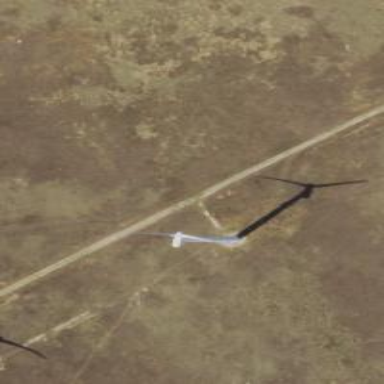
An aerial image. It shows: Wind power generator utilizing wind turbines.